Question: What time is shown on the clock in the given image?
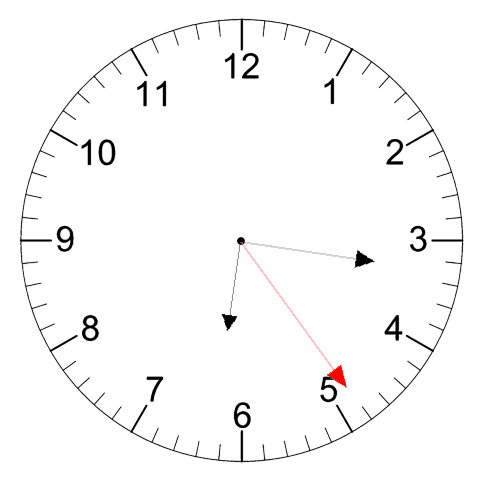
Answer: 06:16:24